Question: I have this html code:
### html
'''
<div id="CldrFromSpan" messageHint="From">
<input type="text" id="CldrFrom" runat="server" clientidmode="Static" placeholder="From" style="width:15%" />
</div>
'''
### css
'''
#CldrFromSpan {
display:inline;
}
#CldrFromSpan:hover:after{
background: #333;
background: rgba(0,0,0,.8);
border-radius: 5px;
bottom: 26px;
color: #fff;
content: attr(messageHint);
padding: 5px 15px;
position: relative;
z-index: 98;
width: 220px;
}
'''
when I hover over that div. I got this:

I need the message to be exactly above the input. can you help pelase?
<URL>
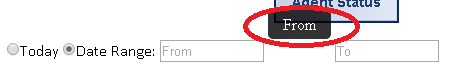
Answer: This should give you an idea on how you could do it. The trick is giving the outer element 'position:relative;' and the inner element 'position:absolute;'.
A child element with position absolute will be positioned absolute to his next parent element with 'position: relative;' in this case will the input be set to left:0px; top: -30px; from '<div>'
'''
<div id="CldrFromSpan" messageHint="From">
<input type="text" id="CldrFrom" runat="server" clientidmode="Static" placeholder="From" style="width:15%" />
</div>
'''
<URL>
'''
#CldrFromSpan {
position:relative;
margin-top:40px;
width:100%;
display:inline-block;
}
#CldrFromSpan:hover:after{
position: absolute;
top: -30px;
left:0px;
background: #333;
background: rgba(0,0,0,.8);
border-radius: 5px;
color: #fff;
content: attr(messageHint);
padding: 5px 15px;
z-index: 98;
width: 220px;
}
'''